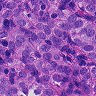
Metastatic tissue present: yes